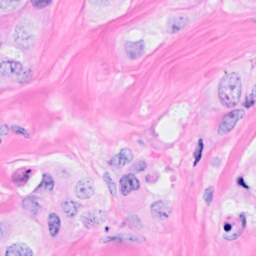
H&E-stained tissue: Breast